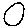
Label: moon